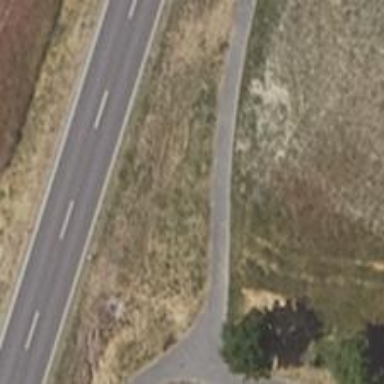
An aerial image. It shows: Asphalt path.